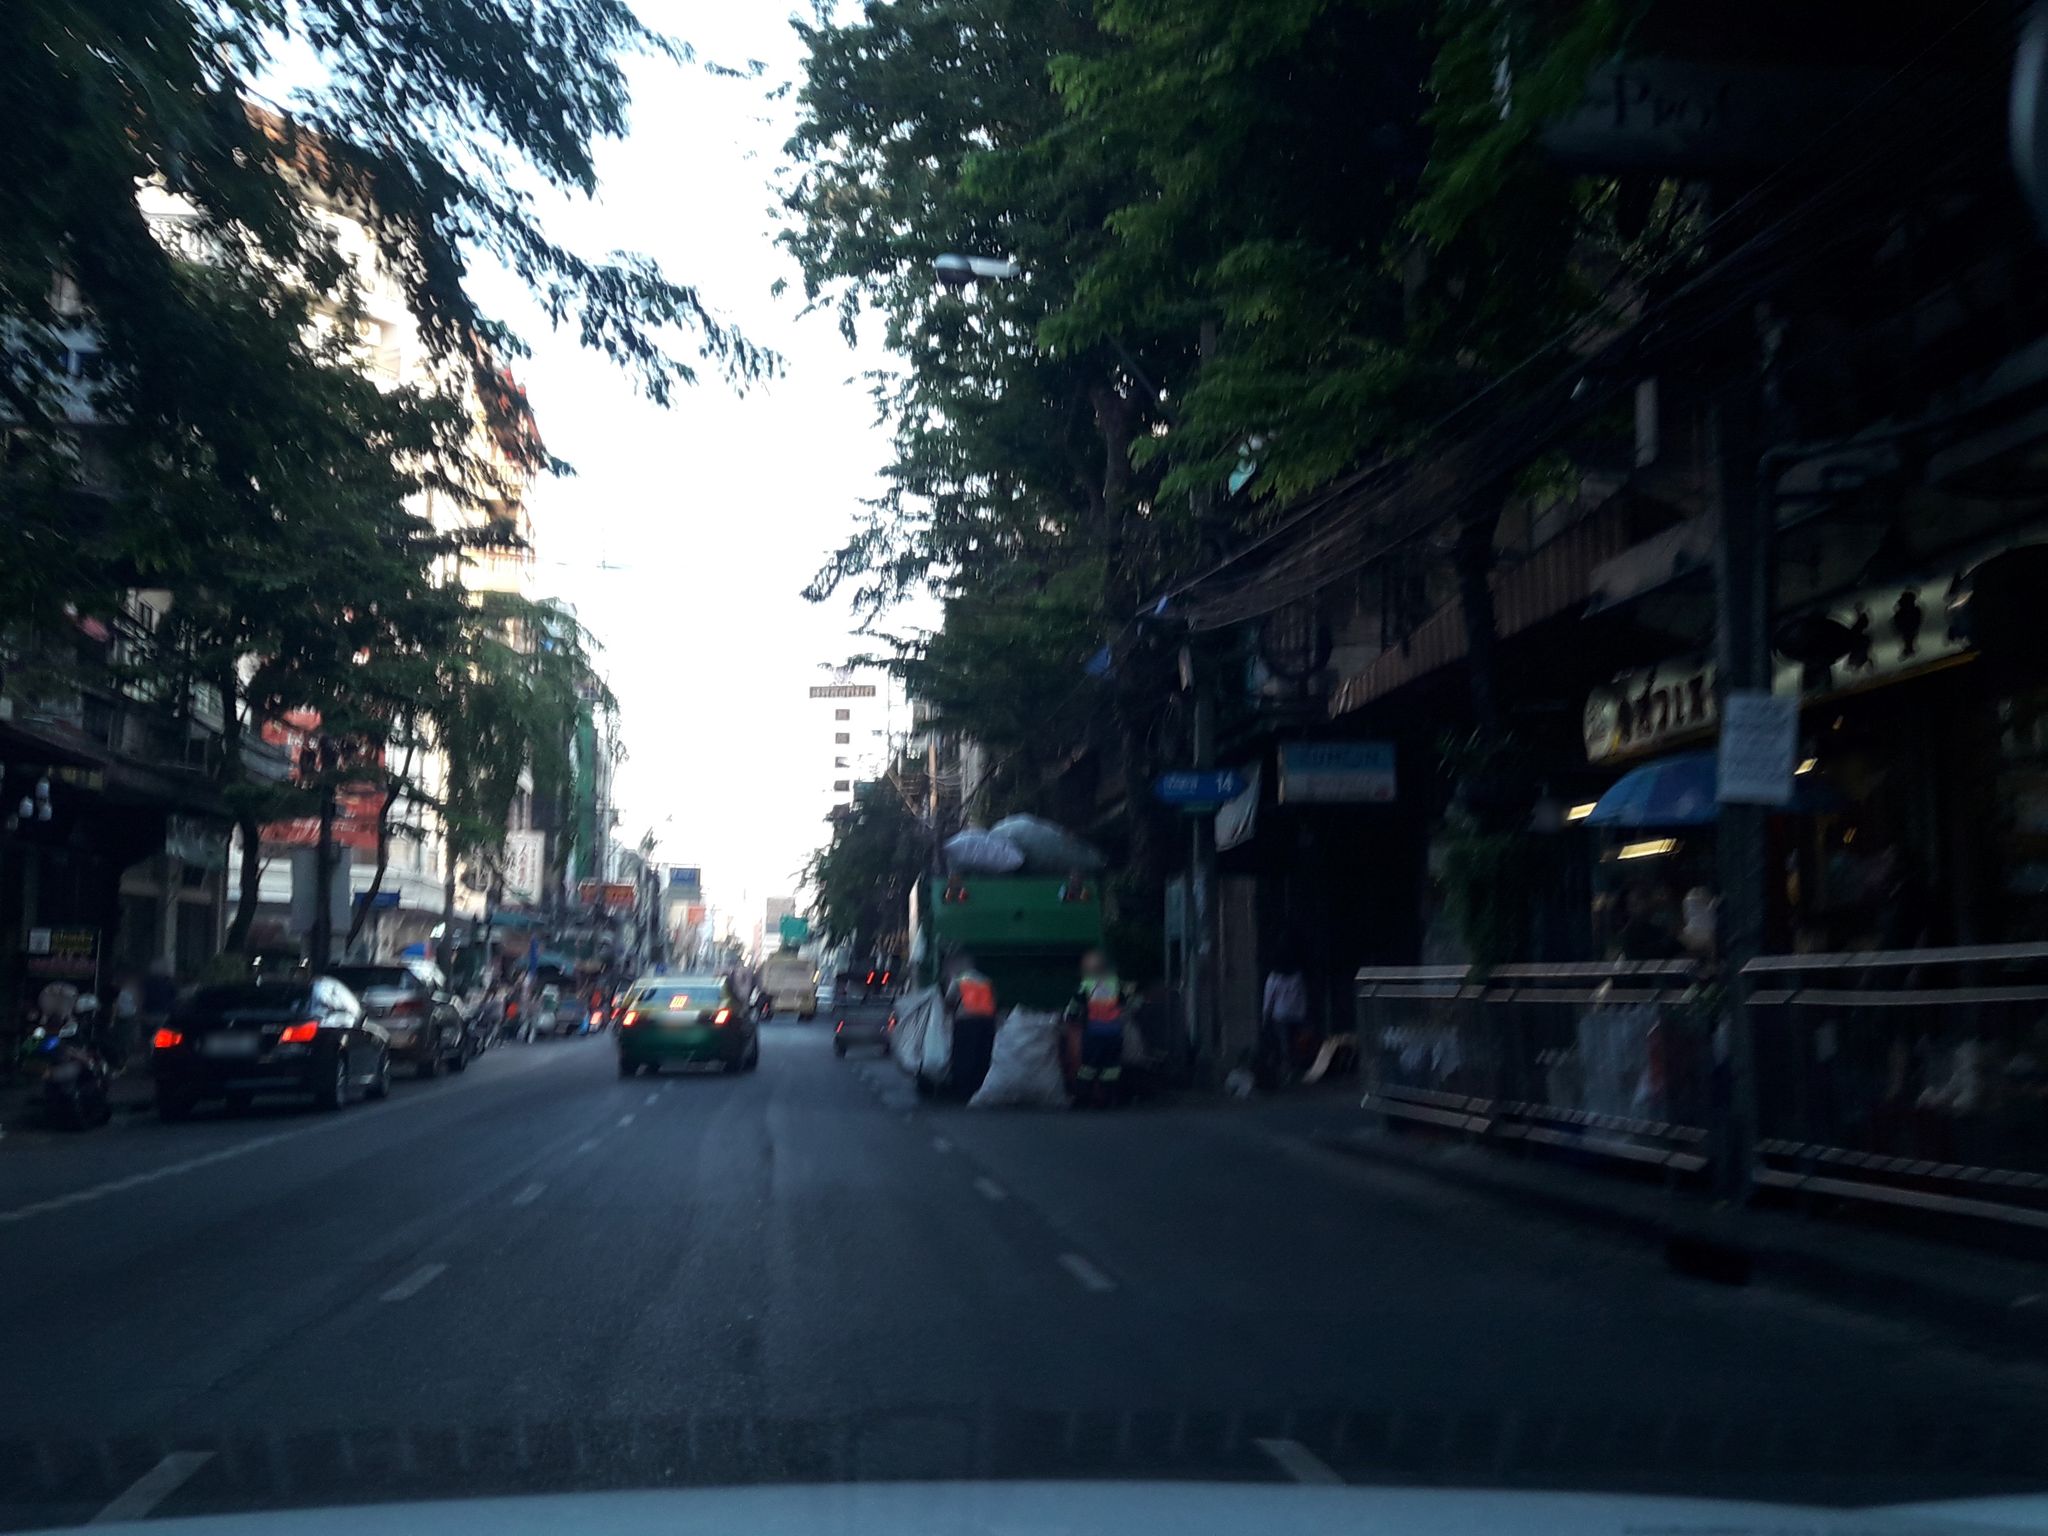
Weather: cloudy
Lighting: day
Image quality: slightly poor
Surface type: driving surface
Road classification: primary
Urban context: urban centre
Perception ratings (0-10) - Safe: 5.69, Lively: 8.67, Beautiful: 8.32, Boring: 0.27, Depressing: 2.02, Wealthy: 2.78